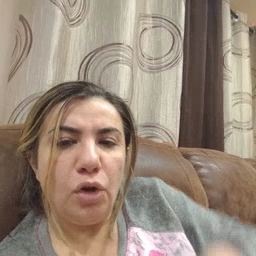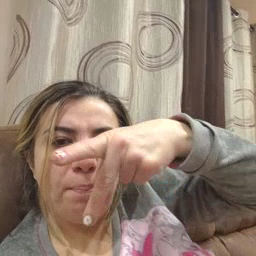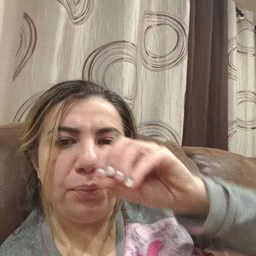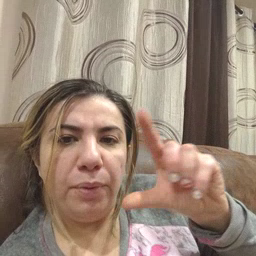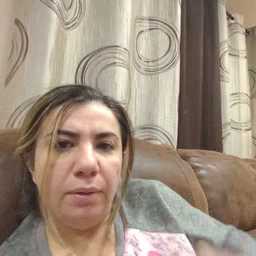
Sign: pool